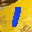
Label: 1